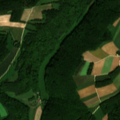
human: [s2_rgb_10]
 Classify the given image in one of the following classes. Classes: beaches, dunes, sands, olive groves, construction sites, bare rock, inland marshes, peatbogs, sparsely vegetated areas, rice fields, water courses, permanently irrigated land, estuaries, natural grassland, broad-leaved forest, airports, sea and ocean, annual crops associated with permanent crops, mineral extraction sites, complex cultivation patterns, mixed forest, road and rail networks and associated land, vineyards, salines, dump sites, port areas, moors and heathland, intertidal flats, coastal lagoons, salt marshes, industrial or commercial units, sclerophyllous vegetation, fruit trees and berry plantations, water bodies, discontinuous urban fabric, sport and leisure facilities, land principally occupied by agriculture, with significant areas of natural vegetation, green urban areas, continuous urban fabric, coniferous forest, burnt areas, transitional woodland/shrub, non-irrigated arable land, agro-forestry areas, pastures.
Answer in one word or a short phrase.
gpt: non-irrigated arable land, broad-leaved forest, mixed forest